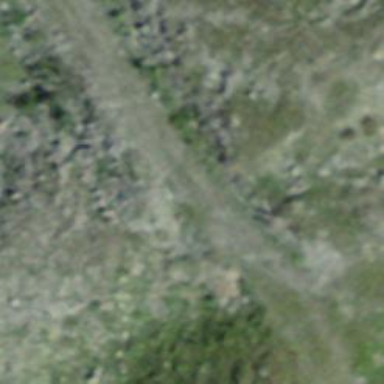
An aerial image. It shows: Grassy track road with grade 4 track type.